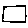
Label: square